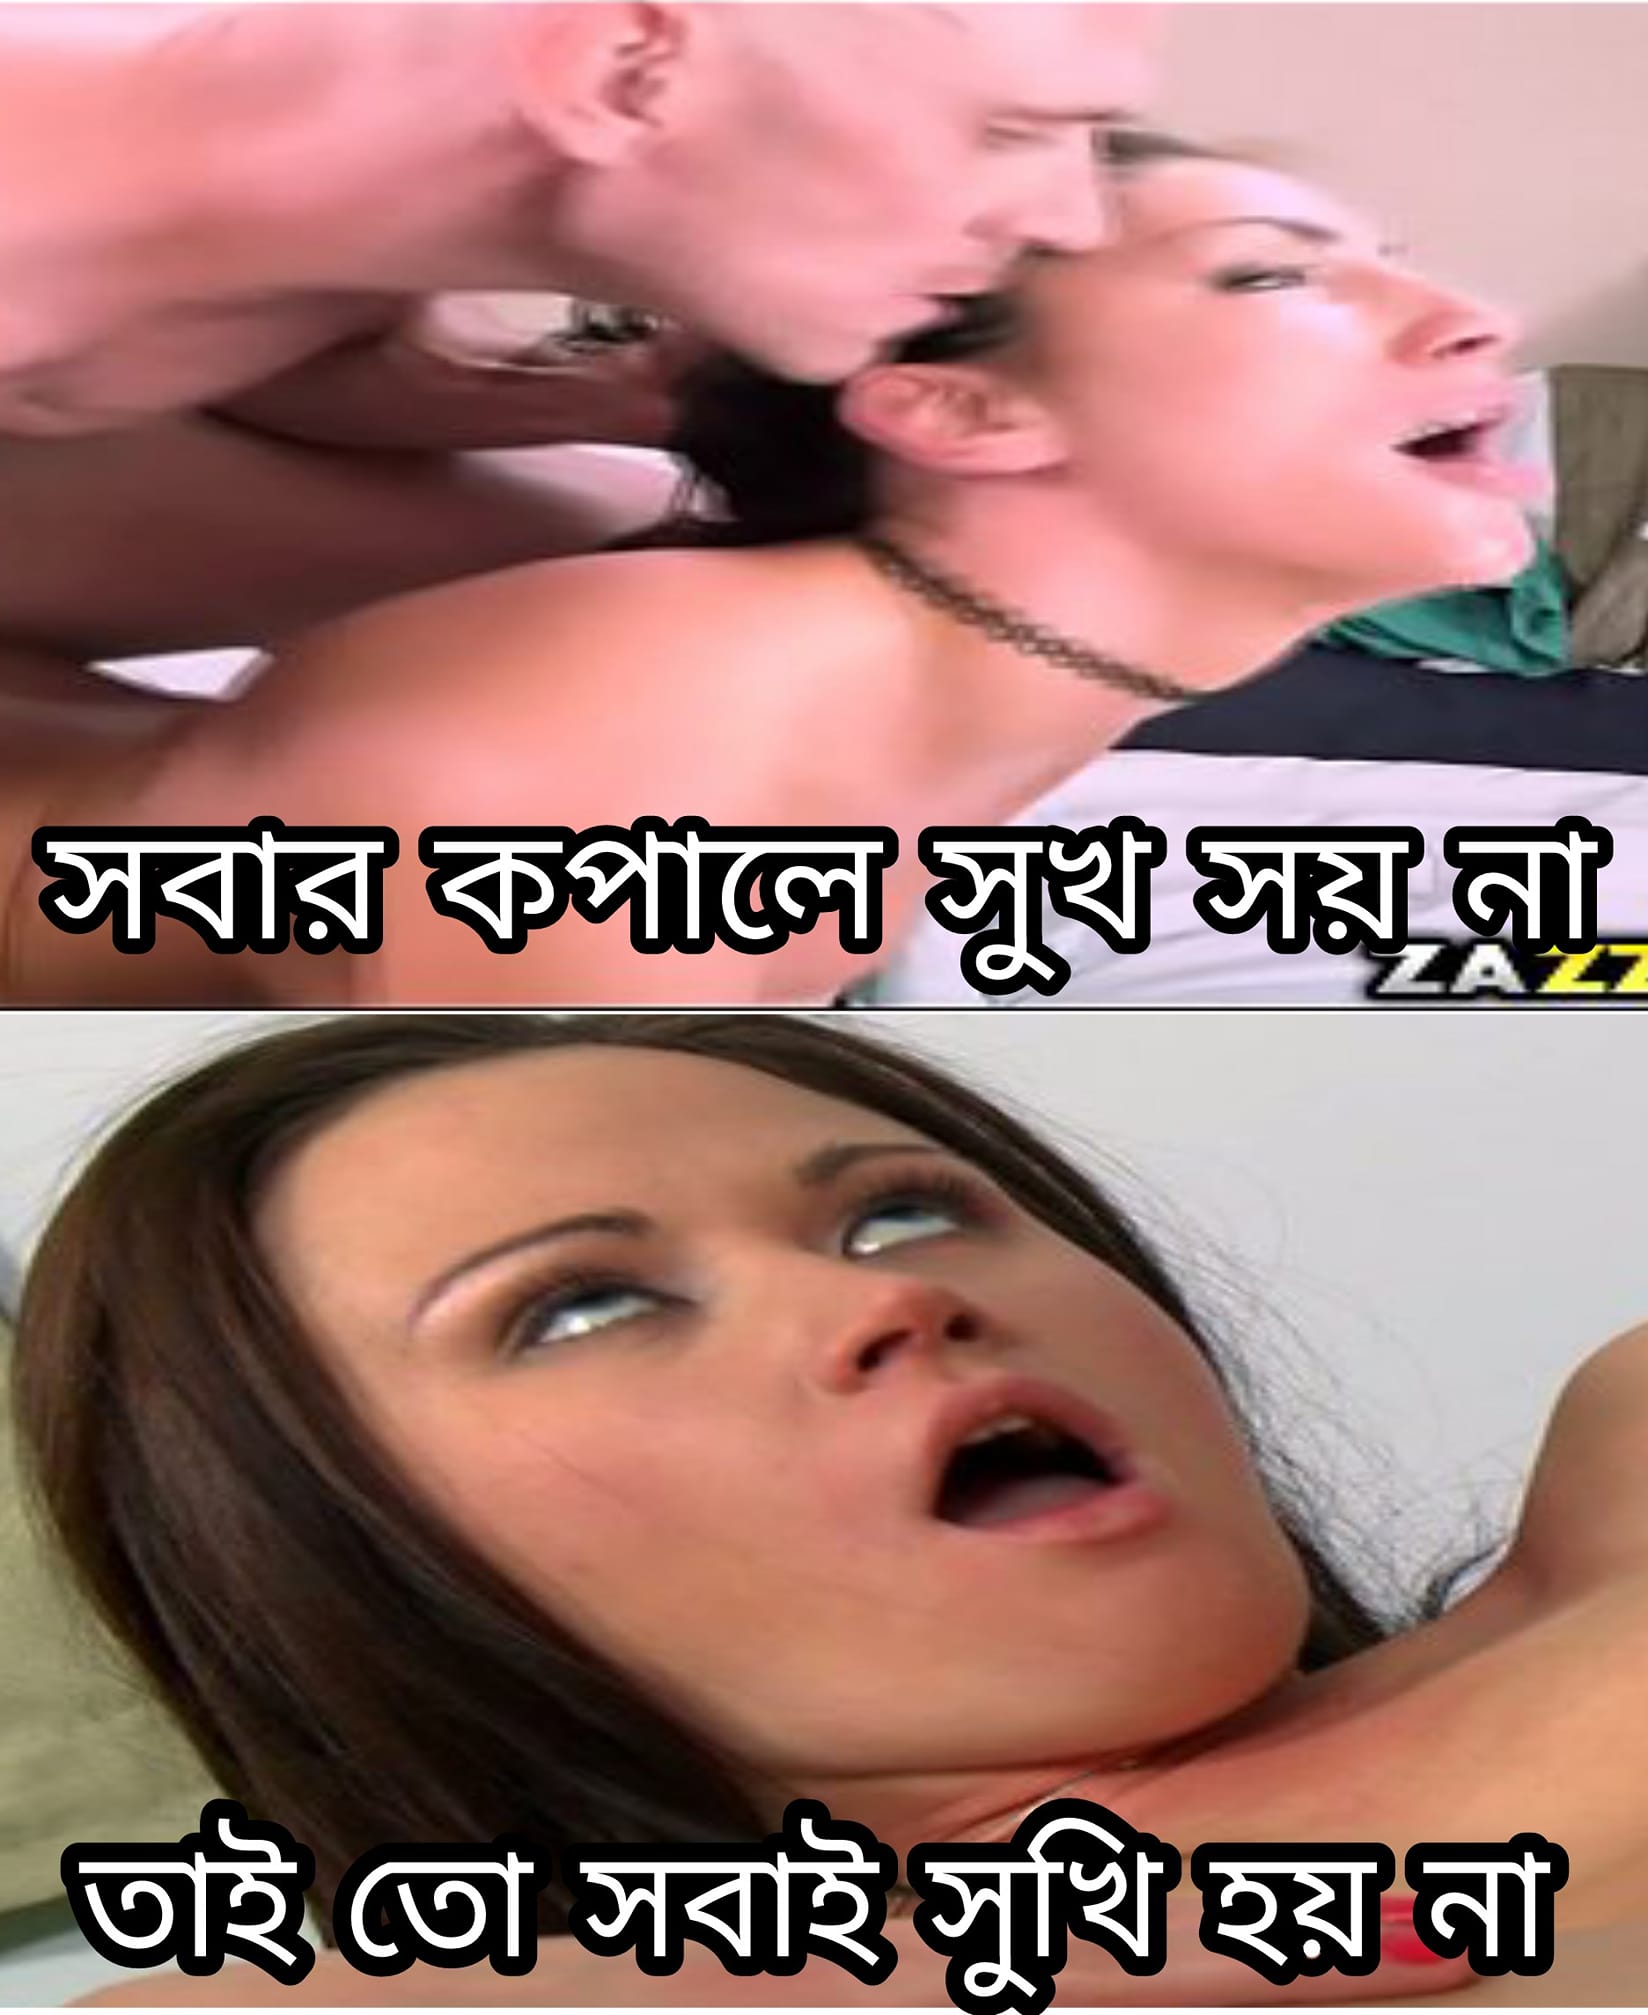
Caption: সবার কপালে সুখ সয় না    তাই তো সবাই সুখি হয়  না
Label: hate